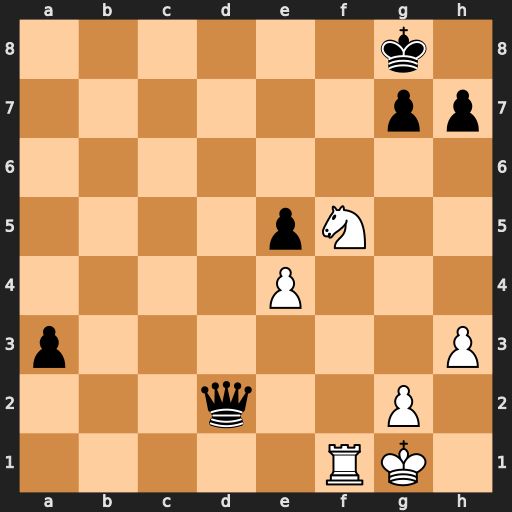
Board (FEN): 6k1/6pp/8/4pN2/4P3/p6P/3q2P1/5RK1
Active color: w
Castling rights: -
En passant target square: -
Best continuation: Ne7+ Kh8 Rf8#